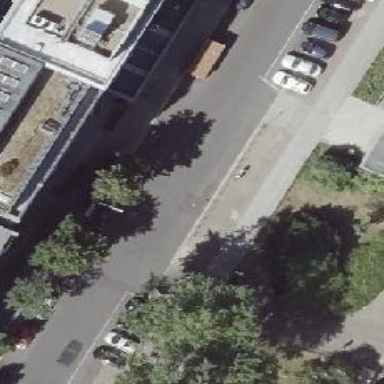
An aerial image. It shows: Sidewalk along the footway.